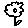
Label: flower